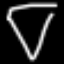
Label: diamond